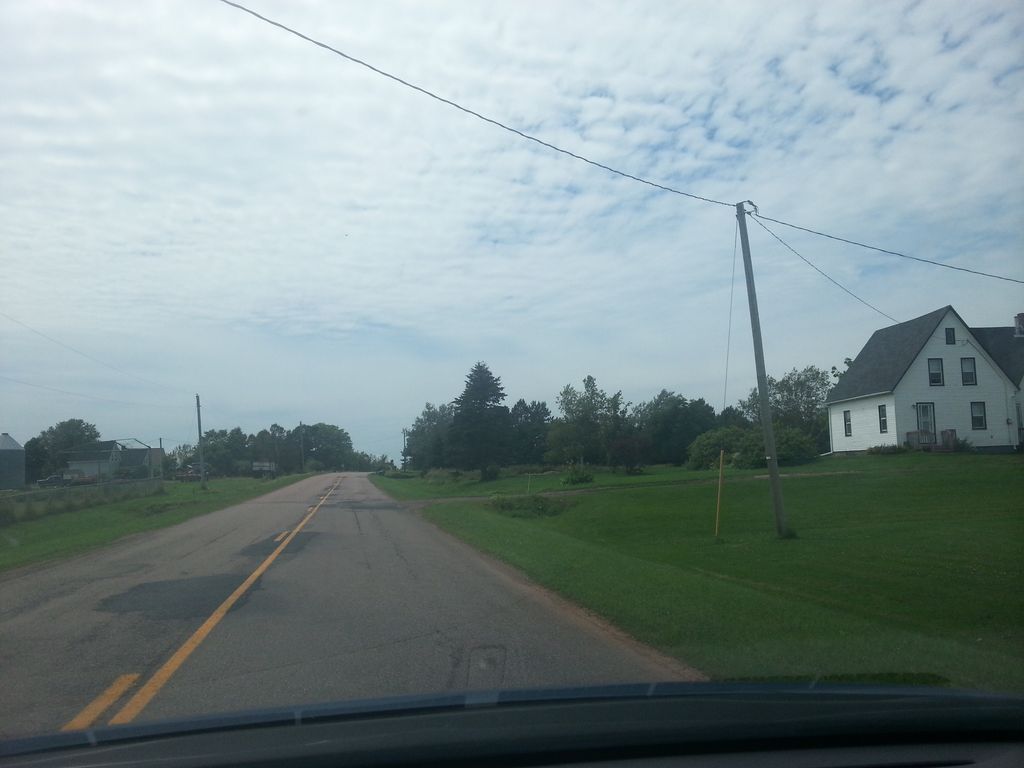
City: charlottetown